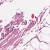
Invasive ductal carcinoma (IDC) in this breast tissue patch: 0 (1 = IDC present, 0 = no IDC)